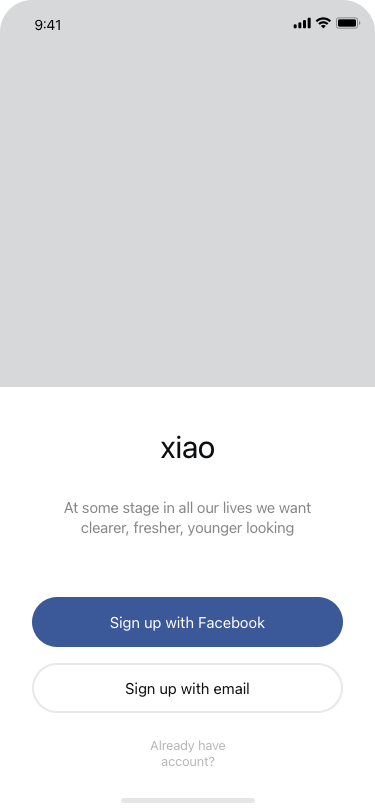
Text in this UI design:
xiao
At some stage in all our lives we want clearer, fresher, younger looking
Sign up with Facebook
Sign up with email
Already have account?